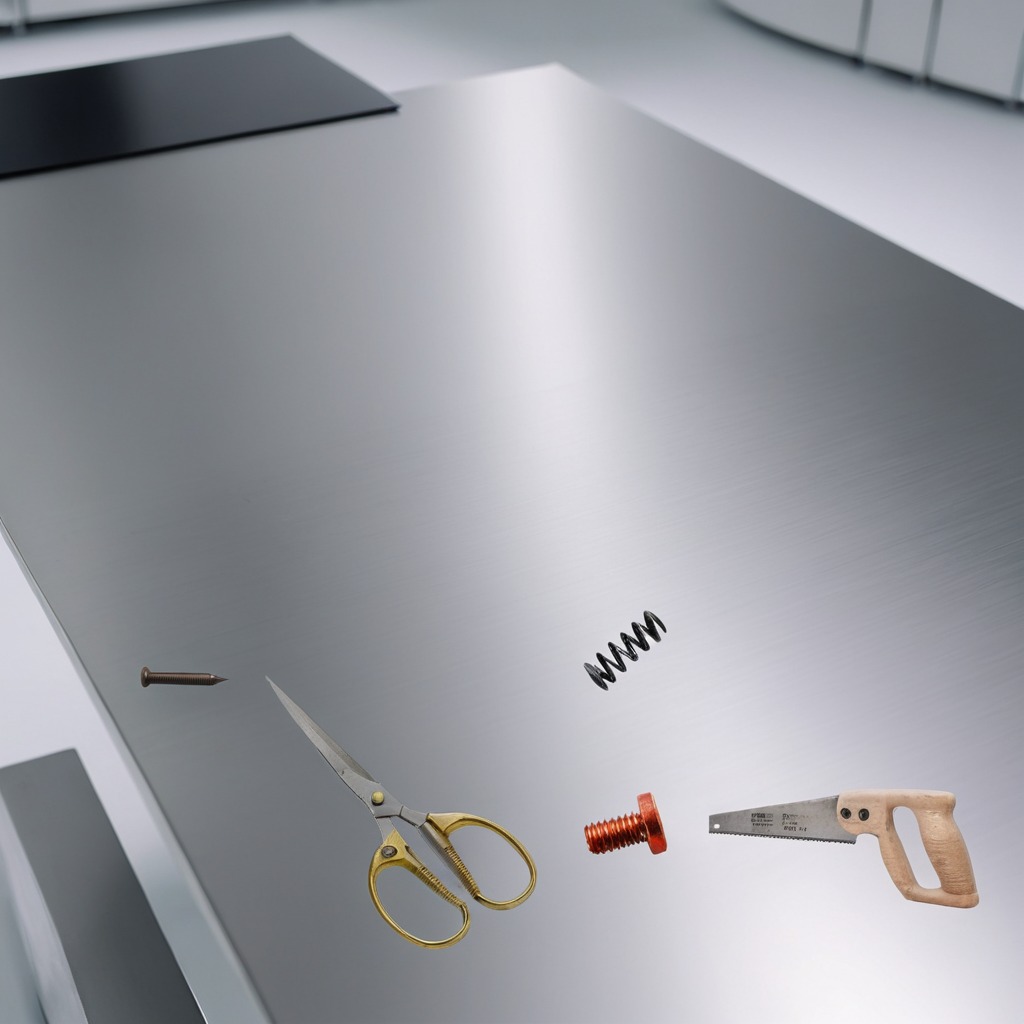
A metal machine screw, an iron nail, a coiled metal spring, a handheld metal saw, and a pair of scissors are lying on the stainless steel table in a high-end prototyping lab.